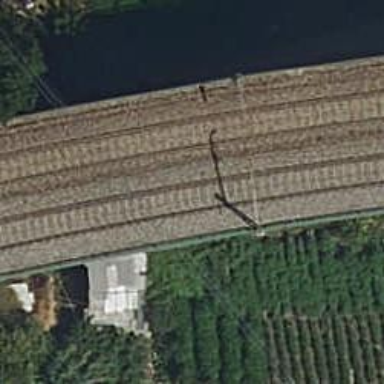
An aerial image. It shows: Railway bridge with electrified contact lines.